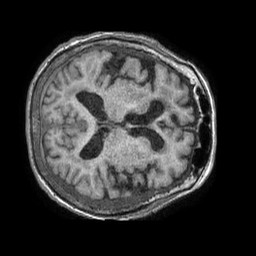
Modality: T1w
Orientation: axial
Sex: female
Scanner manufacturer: philips
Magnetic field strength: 1.5 T
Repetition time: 0.007853 s
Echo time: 0.003628 s